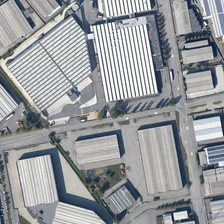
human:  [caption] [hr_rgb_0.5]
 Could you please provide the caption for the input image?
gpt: he industrial area is very modern and advanced ide the bare land .

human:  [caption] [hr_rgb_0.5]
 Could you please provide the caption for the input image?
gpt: he industrial area is very modern and advanced ide the bare land .

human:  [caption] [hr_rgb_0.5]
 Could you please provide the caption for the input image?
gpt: these factory buildings are very magnificent .

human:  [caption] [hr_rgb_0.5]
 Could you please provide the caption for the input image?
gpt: he industrial area is very modern and advanced ide the bare land .

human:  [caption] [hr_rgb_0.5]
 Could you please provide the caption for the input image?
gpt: these factory buildings are very magnificent .